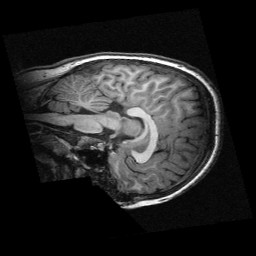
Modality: T1w
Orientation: sagittal
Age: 11
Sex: female
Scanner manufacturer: siemens
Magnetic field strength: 3 T
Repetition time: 2.3 s
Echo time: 0.00336 s